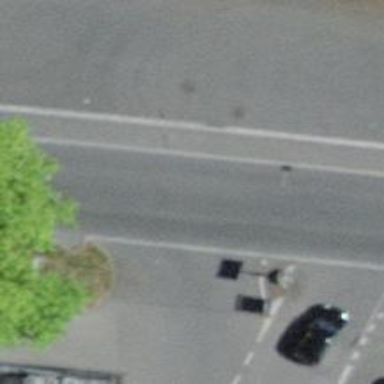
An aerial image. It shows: Public transport stop position.